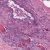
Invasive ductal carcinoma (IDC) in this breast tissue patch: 0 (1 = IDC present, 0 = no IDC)